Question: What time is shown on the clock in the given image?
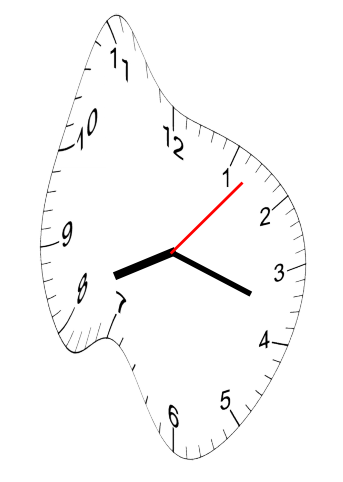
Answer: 08:18:07